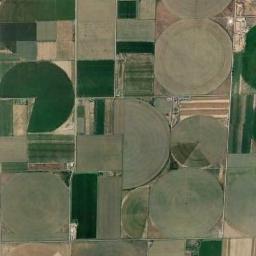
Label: circular_farmland